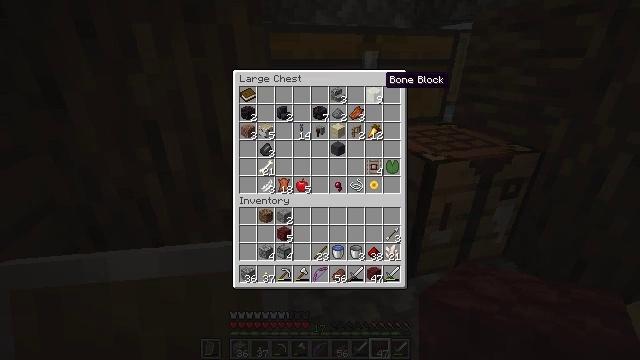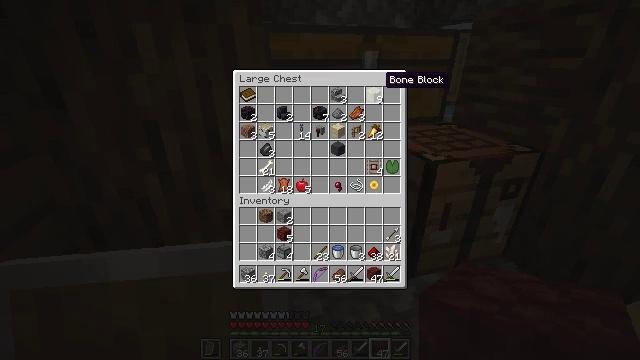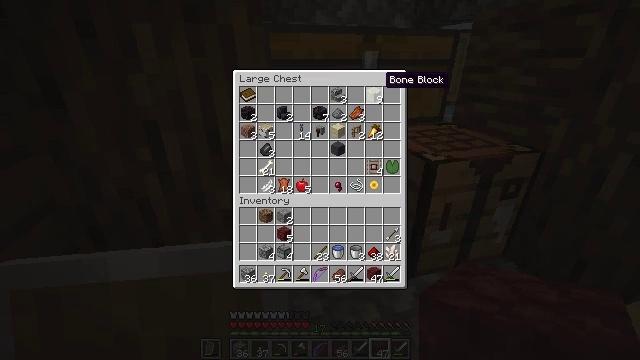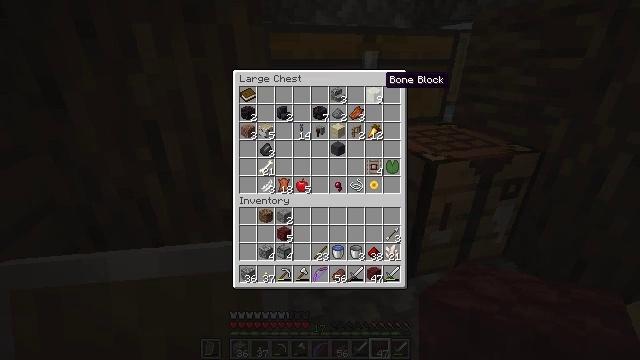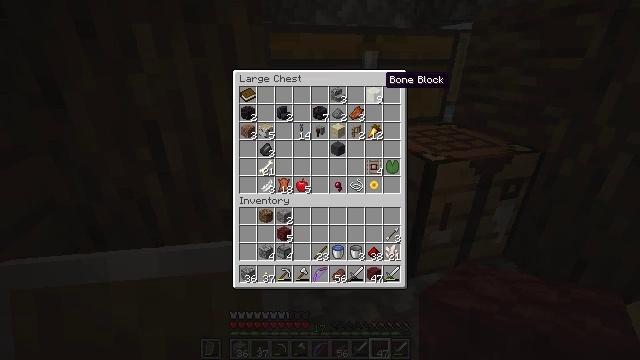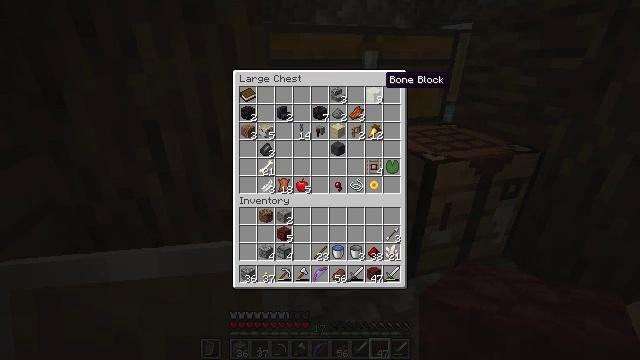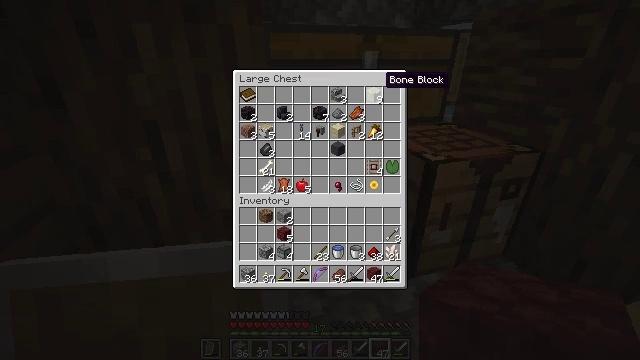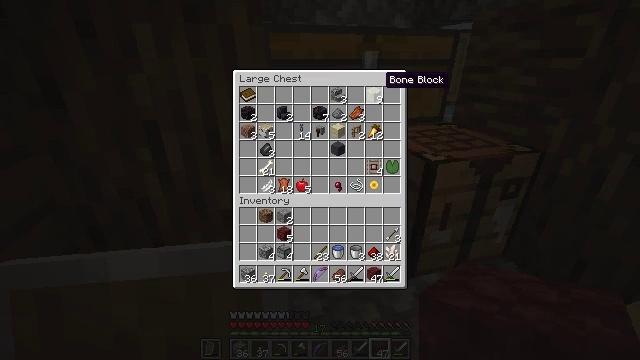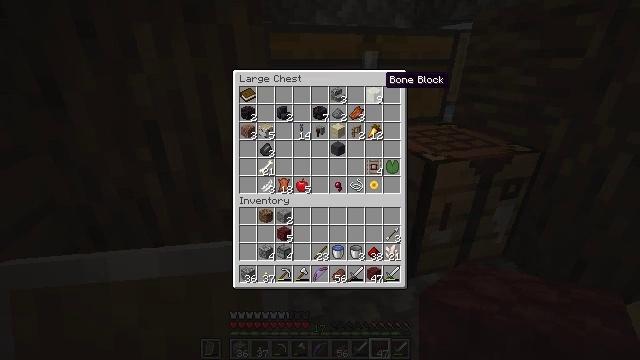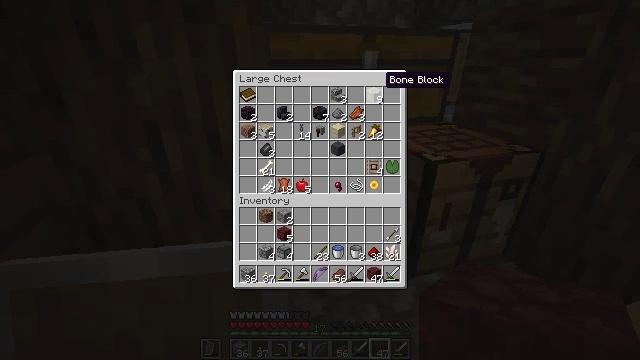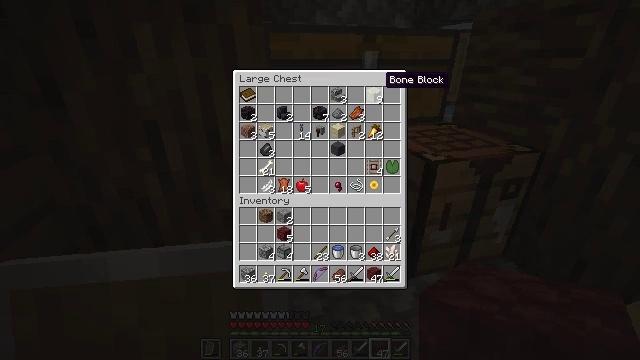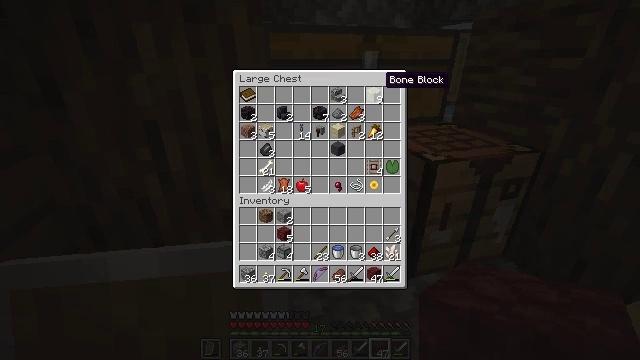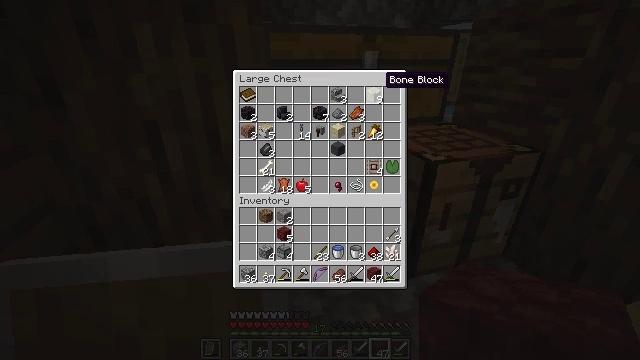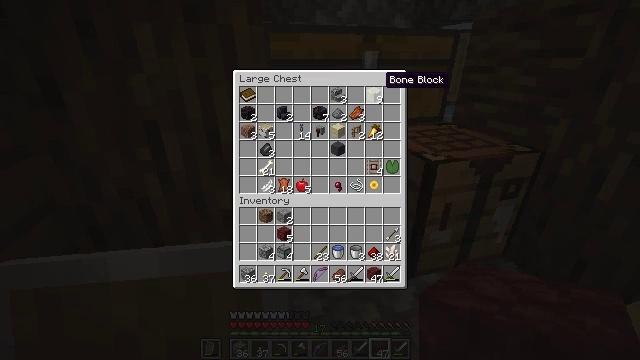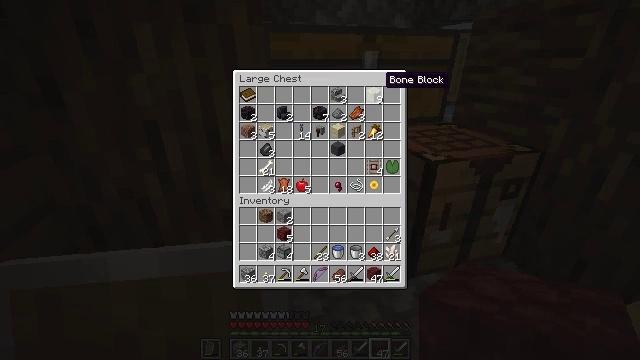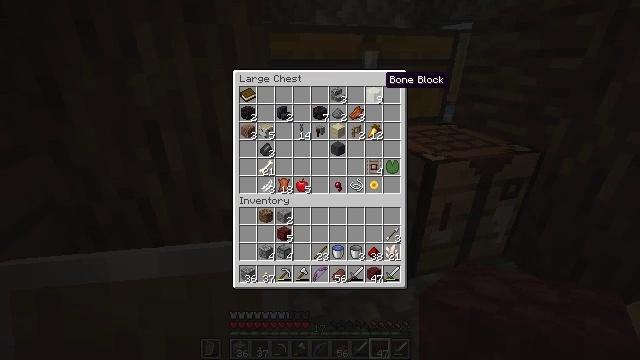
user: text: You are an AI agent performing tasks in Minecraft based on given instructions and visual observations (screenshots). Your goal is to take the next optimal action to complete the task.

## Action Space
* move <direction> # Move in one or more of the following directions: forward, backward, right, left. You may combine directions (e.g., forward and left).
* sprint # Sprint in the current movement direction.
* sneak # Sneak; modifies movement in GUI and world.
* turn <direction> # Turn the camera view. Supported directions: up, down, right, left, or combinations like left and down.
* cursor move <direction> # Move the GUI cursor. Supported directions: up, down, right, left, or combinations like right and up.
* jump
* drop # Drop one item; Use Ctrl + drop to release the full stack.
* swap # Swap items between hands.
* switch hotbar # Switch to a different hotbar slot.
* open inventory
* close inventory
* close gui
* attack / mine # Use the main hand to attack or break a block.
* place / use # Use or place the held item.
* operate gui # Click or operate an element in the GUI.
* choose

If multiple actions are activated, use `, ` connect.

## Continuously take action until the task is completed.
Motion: motion action
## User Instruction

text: Use stone to craft a stone button.
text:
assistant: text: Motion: no_op
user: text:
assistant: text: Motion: no_op
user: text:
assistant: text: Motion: no_op
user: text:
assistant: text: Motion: no_op
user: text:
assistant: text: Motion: no_op
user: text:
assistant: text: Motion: no_op
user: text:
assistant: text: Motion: no_op
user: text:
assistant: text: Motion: no_op
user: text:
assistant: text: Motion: no_op
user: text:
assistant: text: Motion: no_op
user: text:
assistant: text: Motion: no_op
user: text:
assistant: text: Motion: no_op
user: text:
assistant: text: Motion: no_op
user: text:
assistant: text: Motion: no_op
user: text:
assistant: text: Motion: no_op
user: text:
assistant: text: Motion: no_op
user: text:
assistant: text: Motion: no_op
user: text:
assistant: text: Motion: no_op
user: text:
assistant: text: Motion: no_op
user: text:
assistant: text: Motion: no_op
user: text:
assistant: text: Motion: no_op
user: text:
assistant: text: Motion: no_op
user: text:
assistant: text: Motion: no_op
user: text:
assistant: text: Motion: no_op
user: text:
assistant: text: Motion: no_op
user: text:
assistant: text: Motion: no_op
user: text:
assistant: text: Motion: no_op
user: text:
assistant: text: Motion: no_op
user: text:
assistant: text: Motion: no_op
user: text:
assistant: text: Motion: no_op